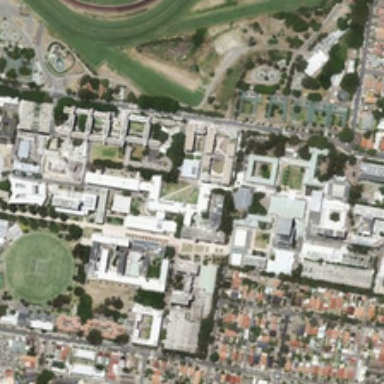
A building is in front of the central square, surrounded by dark green trees .